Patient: sex M, age 38
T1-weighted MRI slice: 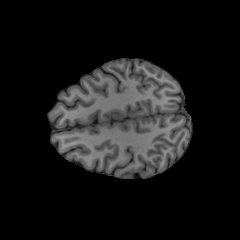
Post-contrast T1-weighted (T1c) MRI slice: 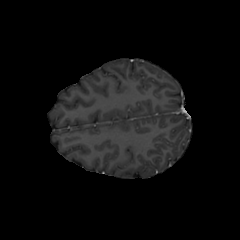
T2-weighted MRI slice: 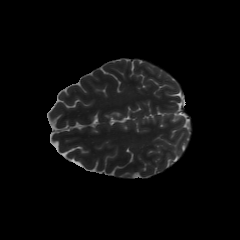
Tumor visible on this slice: no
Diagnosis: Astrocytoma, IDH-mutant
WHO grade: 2